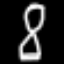
Label: hourglass